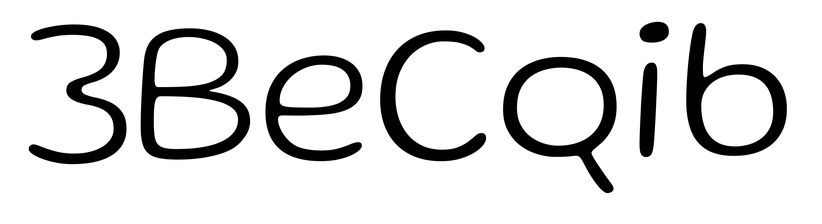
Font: Gluten_ExtraLight